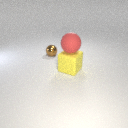
large yellow rubber cube in front of small brown metal sphere